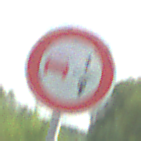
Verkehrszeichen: VerbotUeberholenEinspurigeFahrzeuge
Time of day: MorningAfternoon
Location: Outdoor (Nature)
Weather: PartlyCloudy
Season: NotSpecified
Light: Natural